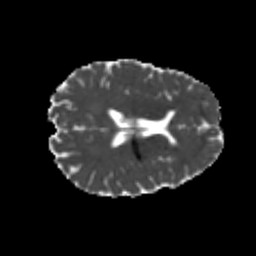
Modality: MD
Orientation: axial
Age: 24
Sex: female
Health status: healthy
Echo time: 0.074 s